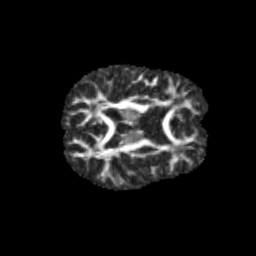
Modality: FA
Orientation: axial
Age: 11
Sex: female
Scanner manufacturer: siemens
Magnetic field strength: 3 T
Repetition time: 3.8 s
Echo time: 0.07 s